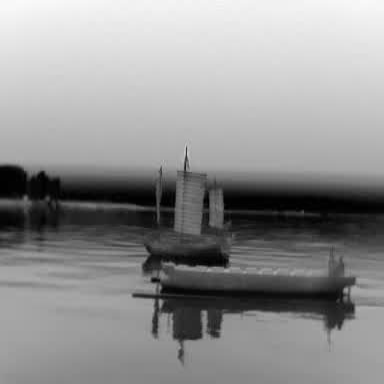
There is a sailboat in the infrared image.